Aerial crown-view tile of a tropical tree (Barro Colorado Island, Panama), acquired 20250512:
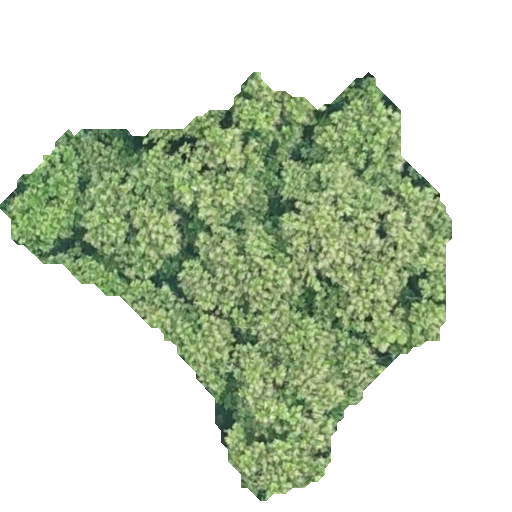
Species: Anacardium excelsum
GBIF accepted scientific name: Anacardium excelsum
Crown area: 155.145 m²